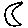
Label: moon